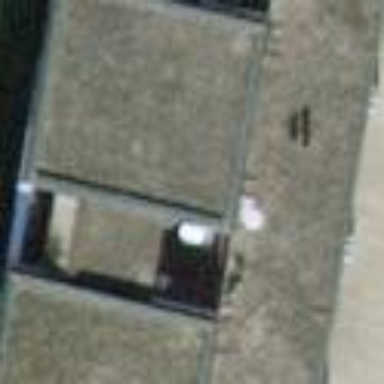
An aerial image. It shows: Building with flat roof.